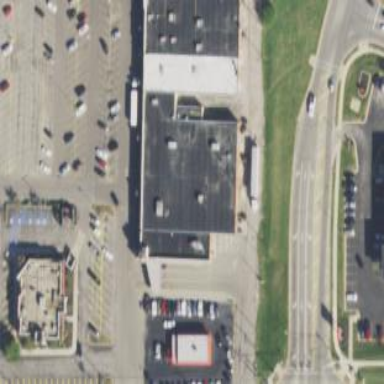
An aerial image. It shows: Retail building housing variety store.